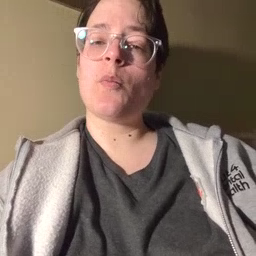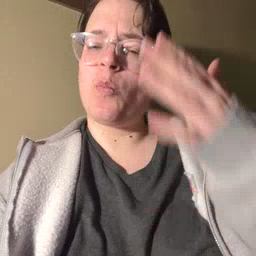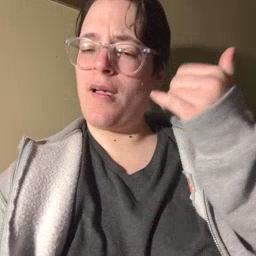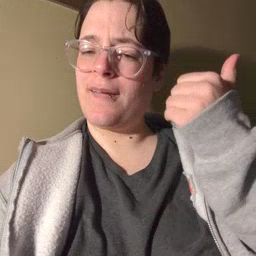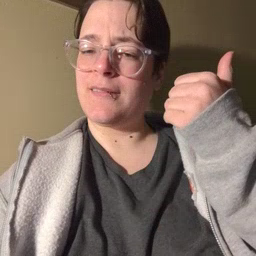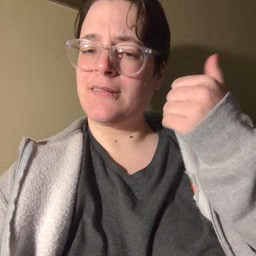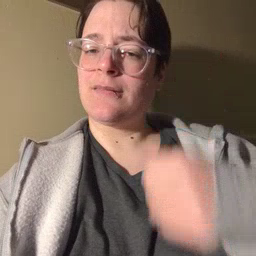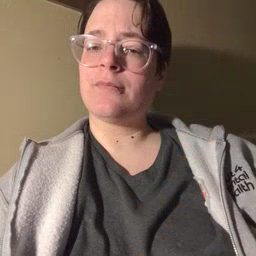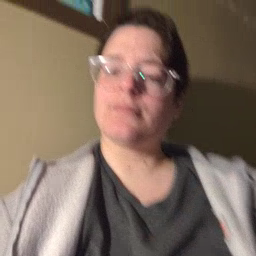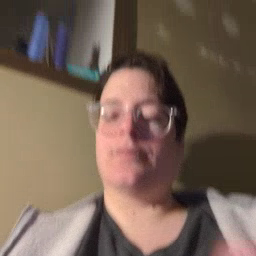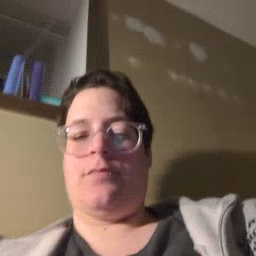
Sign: why